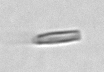
Label: Chrysochromulina